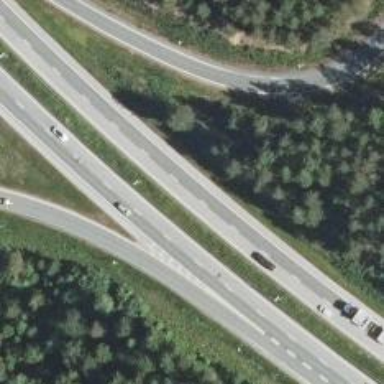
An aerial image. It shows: Asphalt motorway.